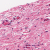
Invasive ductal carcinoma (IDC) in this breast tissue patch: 0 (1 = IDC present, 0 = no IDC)